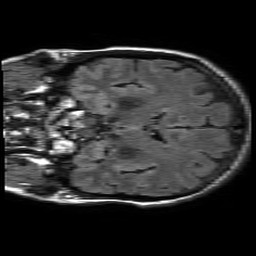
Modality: FLAIR
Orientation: coronal
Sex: female
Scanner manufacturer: philips
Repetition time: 11 s
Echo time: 0.125 s